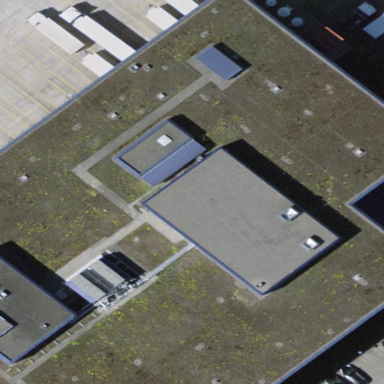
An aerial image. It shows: Industrial building.